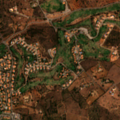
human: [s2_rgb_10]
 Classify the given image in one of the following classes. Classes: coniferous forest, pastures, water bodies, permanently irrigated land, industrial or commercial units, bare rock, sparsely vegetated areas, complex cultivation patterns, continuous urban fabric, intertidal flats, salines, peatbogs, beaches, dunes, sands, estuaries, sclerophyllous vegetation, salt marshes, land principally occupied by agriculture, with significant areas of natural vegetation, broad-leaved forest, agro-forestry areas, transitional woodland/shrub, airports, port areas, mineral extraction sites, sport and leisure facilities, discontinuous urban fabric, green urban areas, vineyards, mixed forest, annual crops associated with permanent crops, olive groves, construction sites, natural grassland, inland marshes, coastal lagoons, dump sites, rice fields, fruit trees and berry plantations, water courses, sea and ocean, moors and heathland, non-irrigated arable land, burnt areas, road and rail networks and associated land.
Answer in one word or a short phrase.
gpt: sport and leisure facilities, annual crops associated with permanent crops, sclerophyllous vegetation